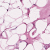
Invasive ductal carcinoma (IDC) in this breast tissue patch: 0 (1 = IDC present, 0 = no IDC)